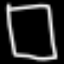
Label: square